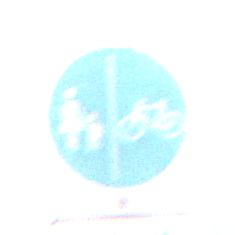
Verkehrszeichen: GetrennterRadUndGehwegRadwegRechts
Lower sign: BesondereFahrzeugeUndTransportgueter8
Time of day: MorningAfternoon
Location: Outdoor (Nature)
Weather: PartlyCloudy
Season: NotSpecified
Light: Natural